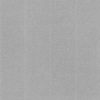
Label: dusty